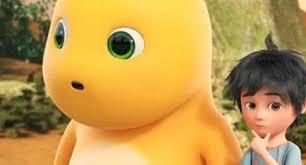
Label: nailong